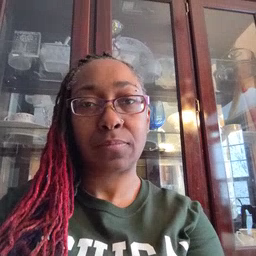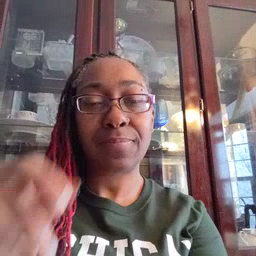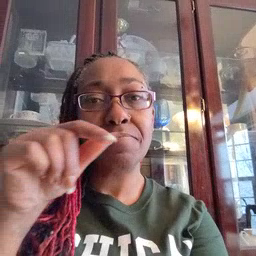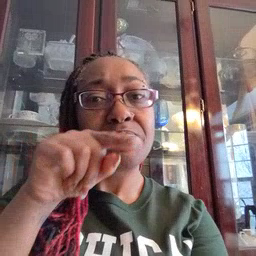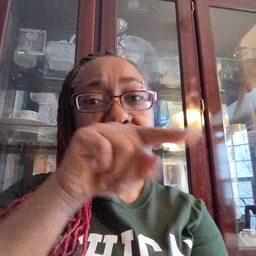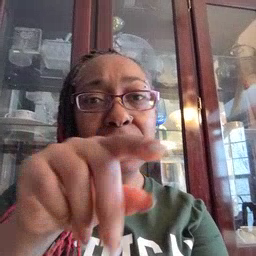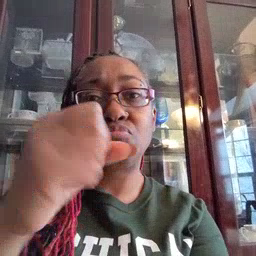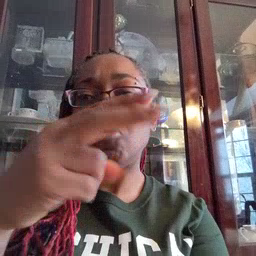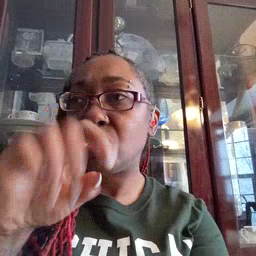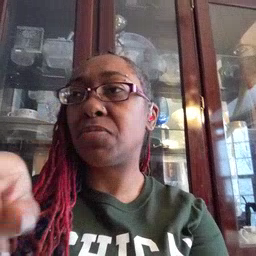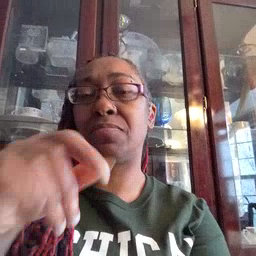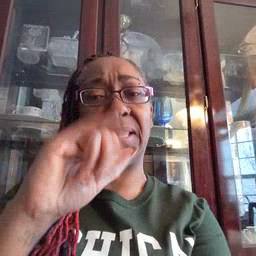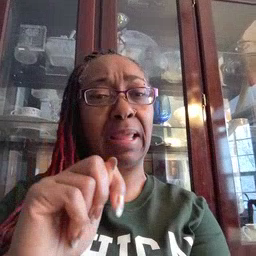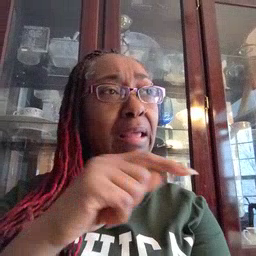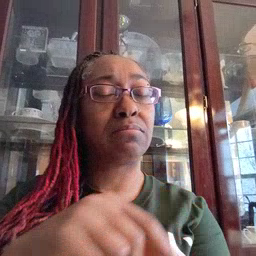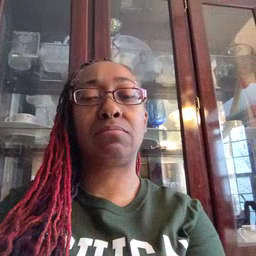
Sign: hesheit